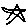
Label: star